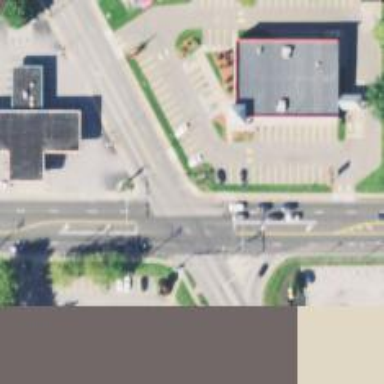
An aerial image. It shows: Unmarked road crossing.